Interaction volume radius: 5 \u00c5
Interaction volume height: 25 \u00c5
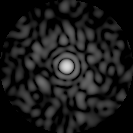
Disorder parameter: 0.8151